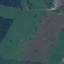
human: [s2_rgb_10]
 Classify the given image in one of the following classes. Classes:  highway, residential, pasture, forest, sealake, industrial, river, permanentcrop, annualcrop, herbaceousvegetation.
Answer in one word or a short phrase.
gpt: Pasture